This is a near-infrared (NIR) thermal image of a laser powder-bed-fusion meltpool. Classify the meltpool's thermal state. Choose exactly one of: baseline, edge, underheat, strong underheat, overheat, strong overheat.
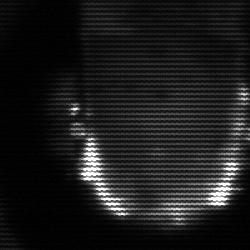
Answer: baseline